Interaction volume radius: 5 \u00c5
Interaction volume height: 30 \u00c5
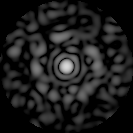
Disorder parameter: 0.8037